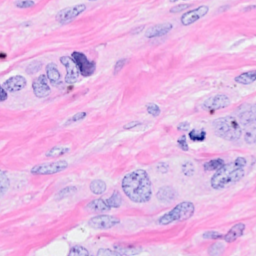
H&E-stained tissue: Breast